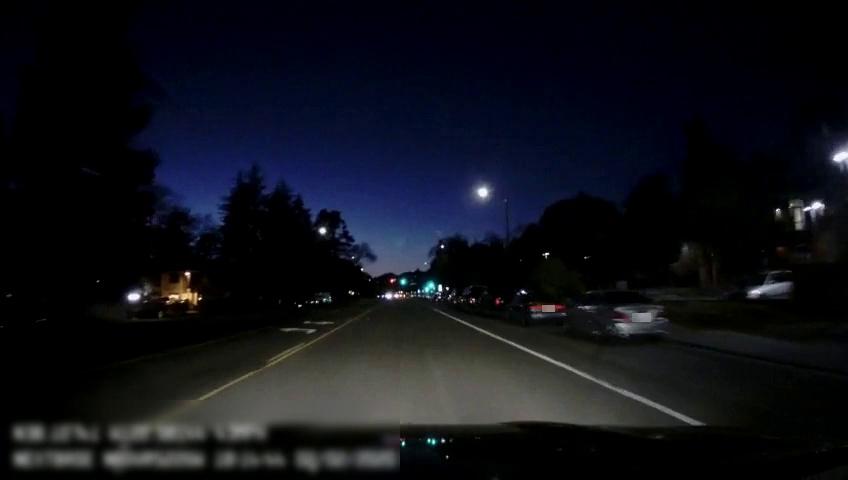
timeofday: Night
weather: Other
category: Drivable Space
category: Vehicles | SUV
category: Vehicles | SUV
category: Vehicles | Truck
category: Vehicles | Car
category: Vehicles | Car
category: Vehicles | Van
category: Vehicles | SUV
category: Vehicles | Car
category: Vehicles | Car
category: Vehicles | SUV
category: Lanes | Opposite Lane
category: Lanes | Current Lane
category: Lanes | Current Lane
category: Lanes | Alternate Lane